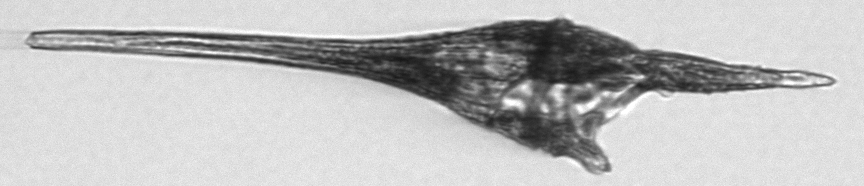
Label: Tripos_furca